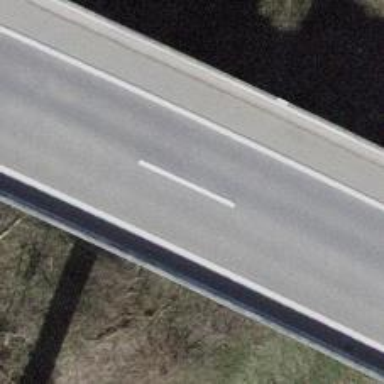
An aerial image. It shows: Motorway bridge.